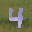
Label: 4